Question: Below is a screenshot of a leaflet (<URL> map with circles in them.

The opacity of the circle is 0.5 and you can clearly see where they overlap. Is it possible to add a style rule such that the overlap doesn't have a higher opacity? It doesn't seem like leaflet has support for this but I wonder if such a thing is possible with css maybe?
I like to be able to show what the red circle is over (ie, show what is beneath it) and have a homogenous colour. Assigning the opacity to one is not feasible.
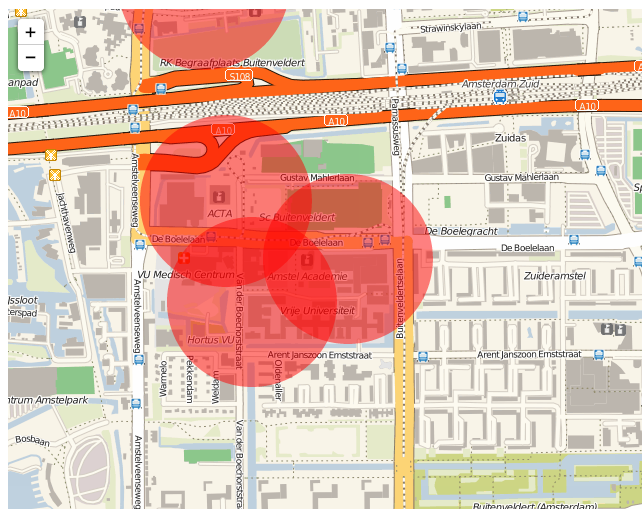
Answer: AFAIK there is no way in CSS to prevent the overlapping areas of semi-transparent shapes from having their colours "added" to each other, for better or worse this is expected behavior (it's what would happen with such shapes in real life too).
Unfortunately that doesn't help you very much, however there is a possible work-around. If you can put these shapes into a common parent element you can apply 'opacity:0.5;' to that instead.
'''
<div class="wrapper" style="opacity:0.5">
<div class="circle"></div><!-- opacity:1 -->
<div class="circle"></div><!-- opacity:1 -->
<div class="circle"></div><!-- opacity:1 -->
</div>
'''
That will make '.wrapper' and all of it's children have an 'opacity' of '0.5'. The circles can then just be a solid colour, which will mean they display as a homogeneous semi-transparent zone.
I have not used leaflet.js myself, so I don't know for certain if this is a workable solution in your situation, but it's what I would try.